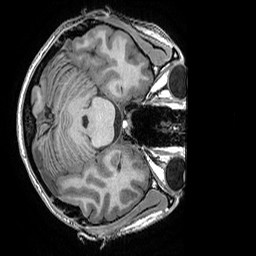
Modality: T1w
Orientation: axial
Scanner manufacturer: ge
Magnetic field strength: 3 T
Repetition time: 0.008184 s
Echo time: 0.003192 s